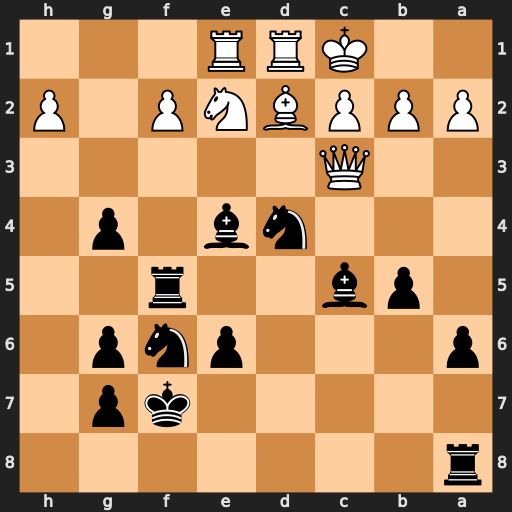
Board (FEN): r7/5kp1/p3pnp1/1pb2r2/3nb1p1/2Q5/PPPBNP1P/2KRR3
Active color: b
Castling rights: -
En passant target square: -
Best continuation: Nxc2 Ng3 Nb4 Nxe4 Nxa2+ Kb1 Nxc3+